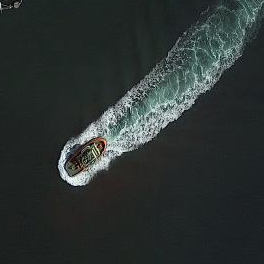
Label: Towing_vessel